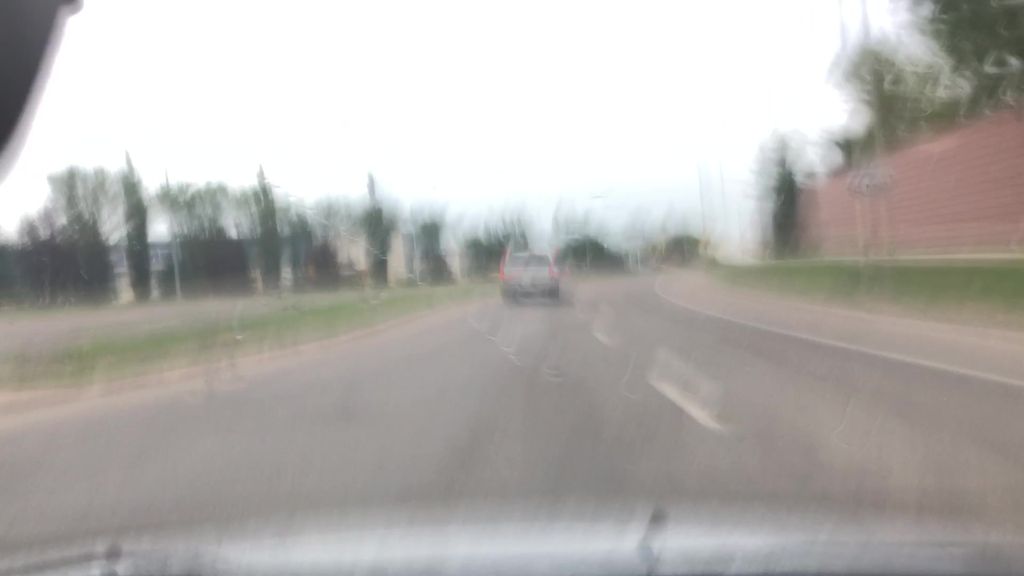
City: edmonton